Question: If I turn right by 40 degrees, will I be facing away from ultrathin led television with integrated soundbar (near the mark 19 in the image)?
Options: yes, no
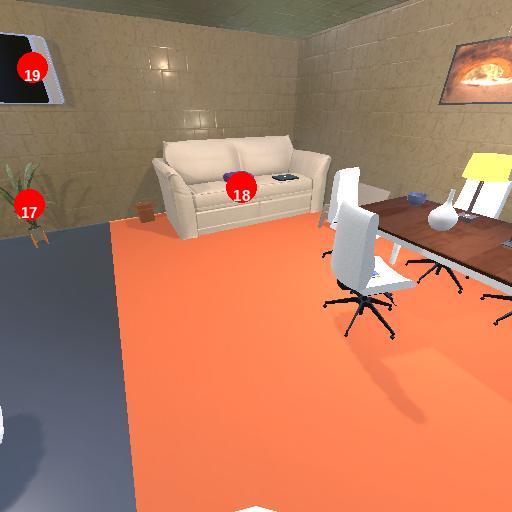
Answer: yes